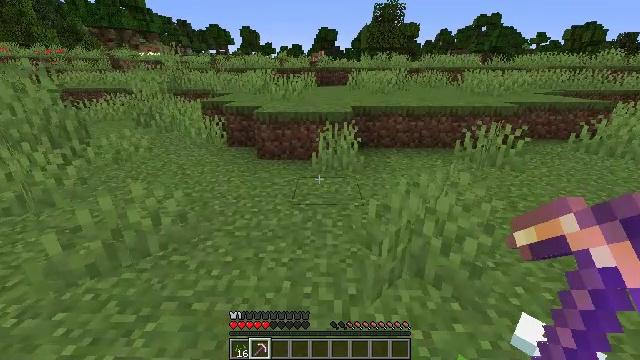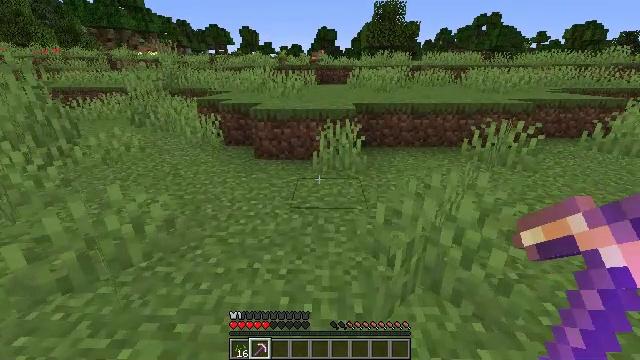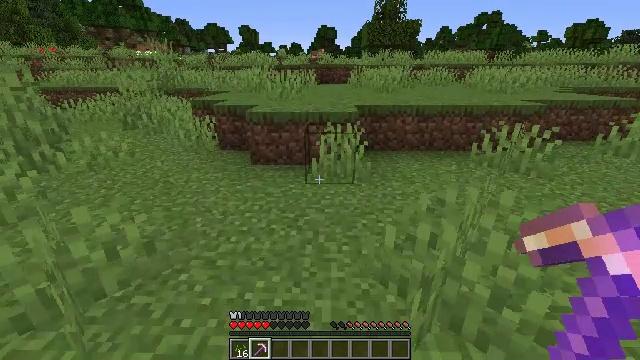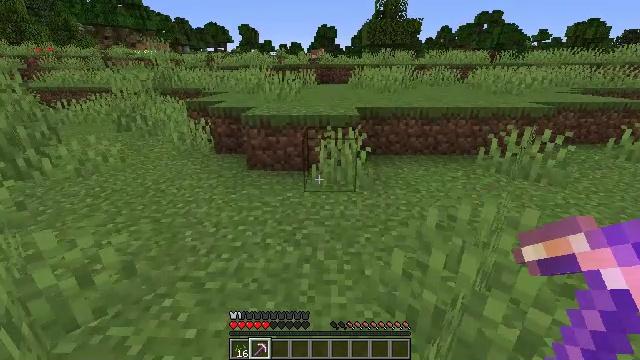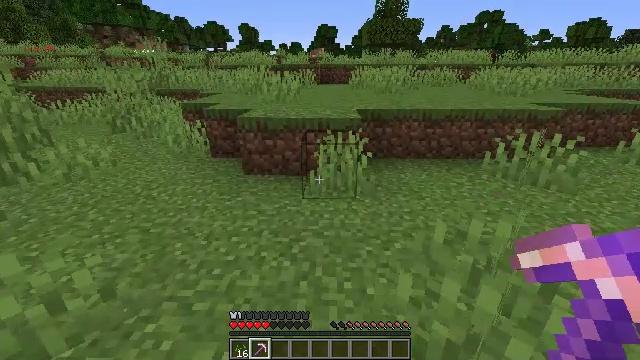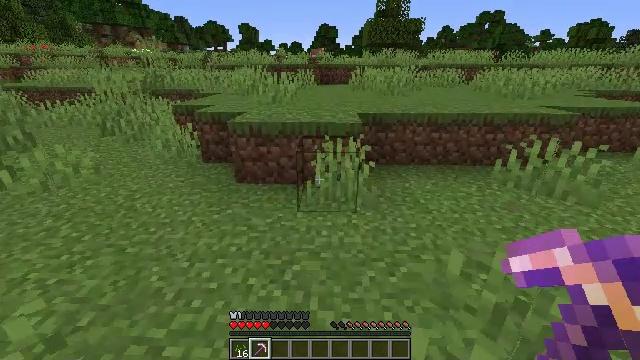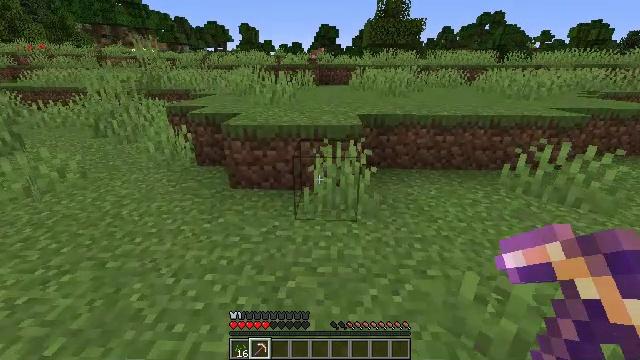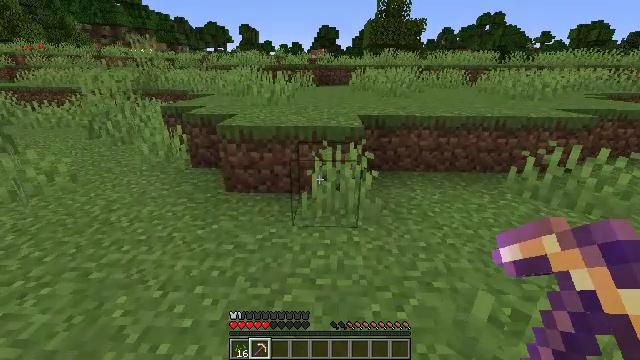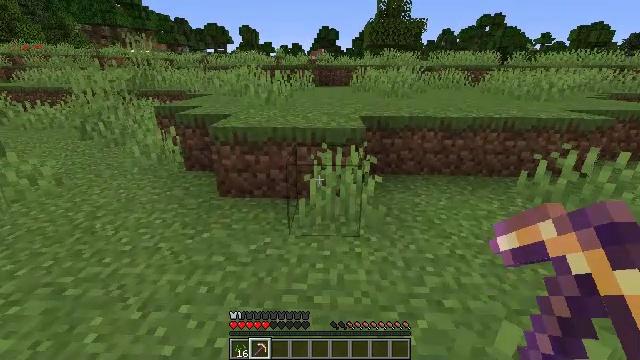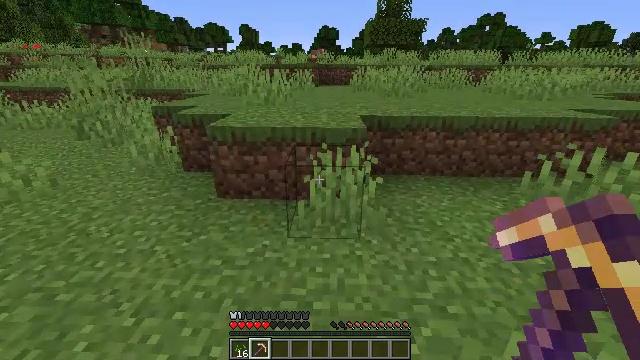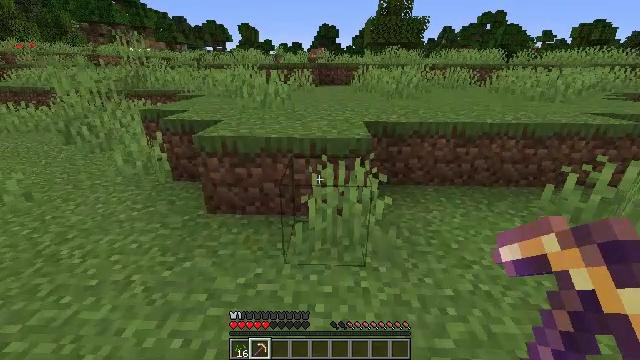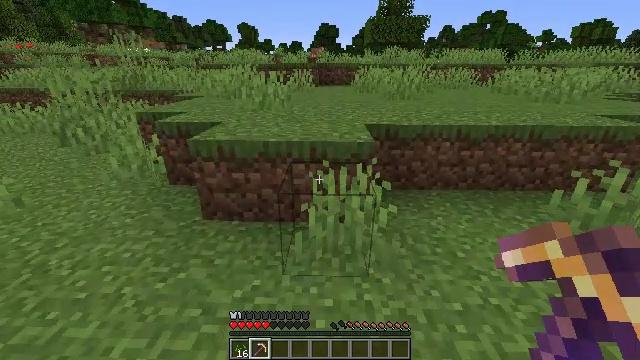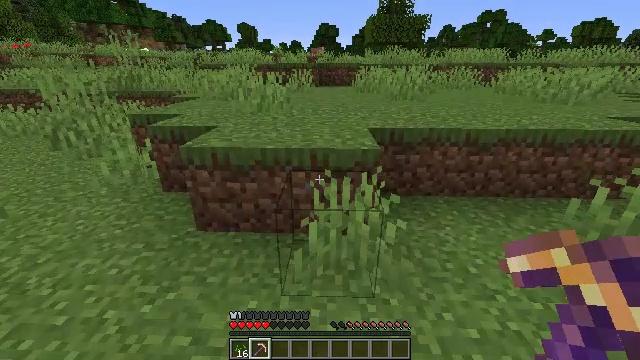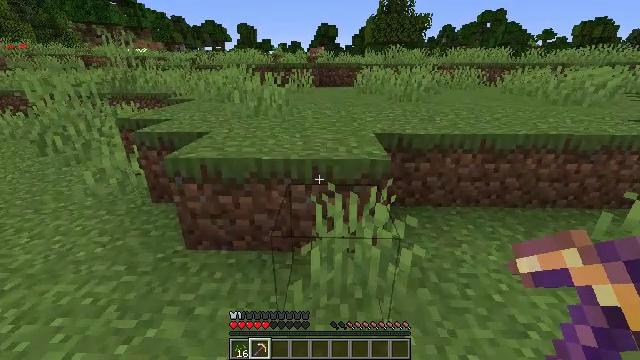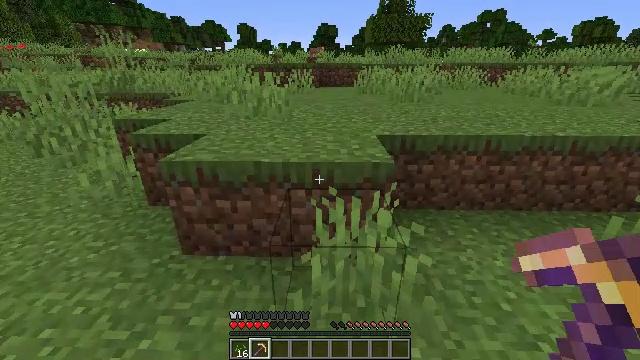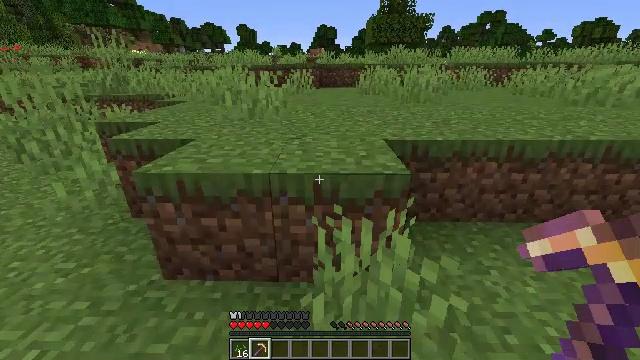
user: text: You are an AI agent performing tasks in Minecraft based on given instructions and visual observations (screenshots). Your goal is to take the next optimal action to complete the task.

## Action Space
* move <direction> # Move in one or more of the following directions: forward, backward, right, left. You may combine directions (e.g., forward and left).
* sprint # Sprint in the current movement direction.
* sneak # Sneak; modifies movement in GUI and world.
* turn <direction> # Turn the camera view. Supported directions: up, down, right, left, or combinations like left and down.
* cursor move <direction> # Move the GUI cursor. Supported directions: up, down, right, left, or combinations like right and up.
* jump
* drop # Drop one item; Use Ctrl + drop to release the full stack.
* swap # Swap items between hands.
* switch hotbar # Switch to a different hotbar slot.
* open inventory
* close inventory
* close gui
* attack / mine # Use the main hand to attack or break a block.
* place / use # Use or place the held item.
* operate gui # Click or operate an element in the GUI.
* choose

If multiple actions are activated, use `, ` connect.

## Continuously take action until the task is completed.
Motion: motion action
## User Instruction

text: Collect the grass block using a shovel.
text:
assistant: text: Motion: move forward
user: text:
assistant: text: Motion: move forward
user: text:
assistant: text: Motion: move forward
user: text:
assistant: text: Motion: move forward
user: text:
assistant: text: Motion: move forward
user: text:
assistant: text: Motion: move forward
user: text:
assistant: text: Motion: move forward
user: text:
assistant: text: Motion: move forward
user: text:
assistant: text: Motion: move forward
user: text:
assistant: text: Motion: move forward
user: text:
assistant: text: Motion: move forward
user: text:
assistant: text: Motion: move forward
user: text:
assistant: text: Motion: move forward
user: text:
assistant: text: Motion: move forward
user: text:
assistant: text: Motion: move forward
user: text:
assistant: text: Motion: move forward
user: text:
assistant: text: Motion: move forward
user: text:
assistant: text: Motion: move forward
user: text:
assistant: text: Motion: move forward, jump
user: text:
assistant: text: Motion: move forward, jump
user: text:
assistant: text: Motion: move forward, jump
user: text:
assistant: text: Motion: move forward, jump
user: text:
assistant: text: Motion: move forward, jump
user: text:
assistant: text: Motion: move forward
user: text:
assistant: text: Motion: move forward
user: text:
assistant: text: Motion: move forward
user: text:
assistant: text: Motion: move forward
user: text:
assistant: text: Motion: move forward
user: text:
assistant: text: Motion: move forward
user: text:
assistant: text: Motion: move forward